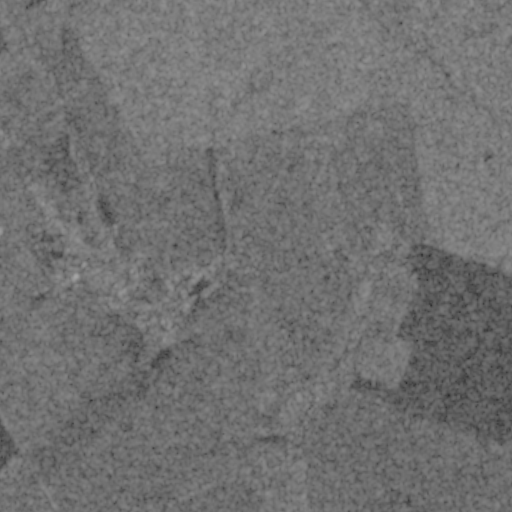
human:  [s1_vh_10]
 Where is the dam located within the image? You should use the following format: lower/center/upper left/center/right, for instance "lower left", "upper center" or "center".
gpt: The dam is located in the center of the image.
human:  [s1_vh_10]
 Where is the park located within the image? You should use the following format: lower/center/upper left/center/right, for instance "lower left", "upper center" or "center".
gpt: The park is located in the center left of the image.
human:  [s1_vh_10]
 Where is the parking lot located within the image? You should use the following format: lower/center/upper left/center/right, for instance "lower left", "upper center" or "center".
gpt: There is no parking lot in the image.

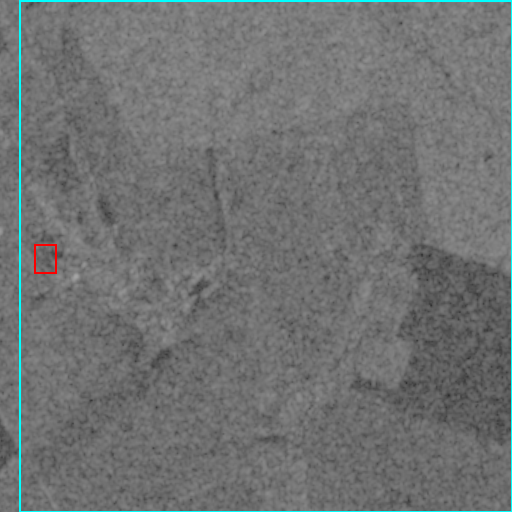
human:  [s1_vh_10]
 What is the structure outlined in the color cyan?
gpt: The structure outlined in cyan is a crop field.
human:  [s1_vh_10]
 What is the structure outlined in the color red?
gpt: The structure outlined in red is a park.
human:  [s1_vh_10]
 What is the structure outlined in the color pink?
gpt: There is no pink outline.